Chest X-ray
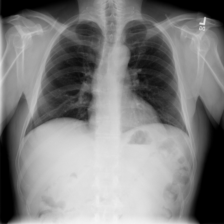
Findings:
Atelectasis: negative
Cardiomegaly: negative
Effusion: negative
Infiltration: negative
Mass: negative
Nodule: negative
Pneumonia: negative
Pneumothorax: negative
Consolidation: negative
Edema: negative
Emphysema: negative
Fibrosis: negative
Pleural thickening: negative
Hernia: negative